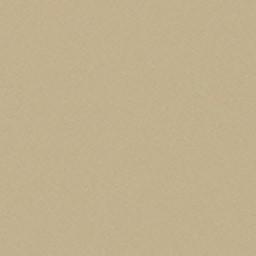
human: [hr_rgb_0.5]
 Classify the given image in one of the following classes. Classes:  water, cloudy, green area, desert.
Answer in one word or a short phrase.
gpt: desert